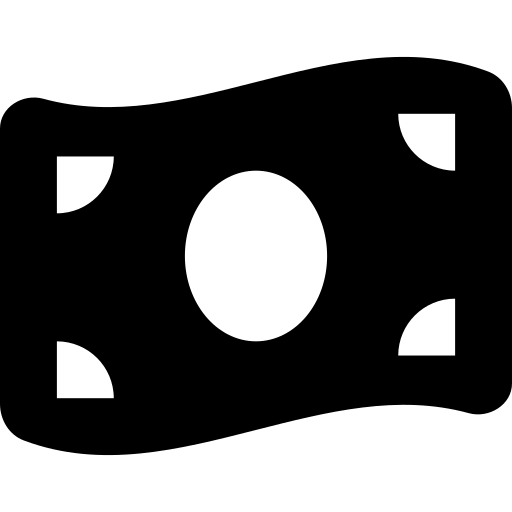
Tags: icon, FontAwesome, fa-icon, solid, money, bill, wave